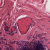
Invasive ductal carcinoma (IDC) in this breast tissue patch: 0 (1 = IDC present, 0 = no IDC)